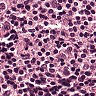
Metastatic tissue present: no